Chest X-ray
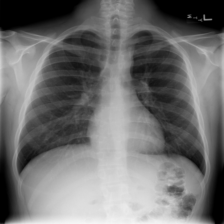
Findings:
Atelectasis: negative
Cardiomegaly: negative
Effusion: negative
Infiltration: negative
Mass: negative
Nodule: negative
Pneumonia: negative
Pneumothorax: negative
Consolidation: negative
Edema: negative
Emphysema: negative
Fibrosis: negative
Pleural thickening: negative
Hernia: negative